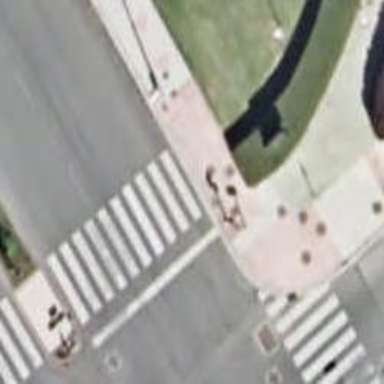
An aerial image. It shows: Road with traffic signals at crossing.